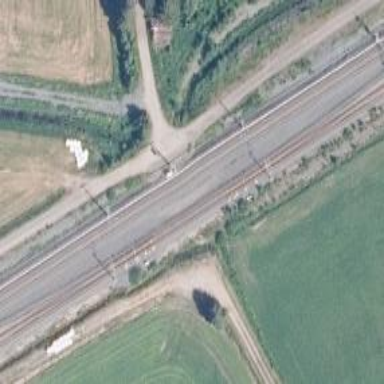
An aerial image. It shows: Railroad crossover.